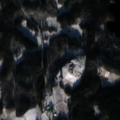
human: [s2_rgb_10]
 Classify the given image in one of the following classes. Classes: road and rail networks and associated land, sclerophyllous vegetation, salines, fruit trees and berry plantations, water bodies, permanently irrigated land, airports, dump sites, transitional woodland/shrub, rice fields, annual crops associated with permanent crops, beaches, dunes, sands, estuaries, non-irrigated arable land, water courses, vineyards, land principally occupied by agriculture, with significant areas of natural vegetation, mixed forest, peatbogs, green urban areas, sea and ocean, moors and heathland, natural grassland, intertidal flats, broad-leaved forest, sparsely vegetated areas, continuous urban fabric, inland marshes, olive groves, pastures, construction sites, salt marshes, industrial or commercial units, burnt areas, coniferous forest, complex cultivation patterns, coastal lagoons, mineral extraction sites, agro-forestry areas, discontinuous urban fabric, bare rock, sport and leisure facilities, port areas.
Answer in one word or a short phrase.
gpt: land principally occupied by agriculture, with significant areas of natural vegetation, coniferous forest, mixed forest, water bodies